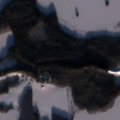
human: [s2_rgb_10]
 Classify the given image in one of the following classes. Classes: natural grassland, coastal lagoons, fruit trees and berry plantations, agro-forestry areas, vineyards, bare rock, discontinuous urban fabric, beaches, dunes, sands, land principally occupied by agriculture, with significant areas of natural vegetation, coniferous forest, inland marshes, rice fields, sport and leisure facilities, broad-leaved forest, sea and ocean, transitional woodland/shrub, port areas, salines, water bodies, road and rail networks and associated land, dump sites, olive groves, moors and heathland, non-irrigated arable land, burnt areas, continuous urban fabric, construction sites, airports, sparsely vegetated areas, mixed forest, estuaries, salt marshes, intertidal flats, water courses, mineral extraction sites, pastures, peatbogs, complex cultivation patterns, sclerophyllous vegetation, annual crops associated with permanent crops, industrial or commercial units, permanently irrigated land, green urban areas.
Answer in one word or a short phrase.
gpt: coniferous forest, mixed forest, water bodies